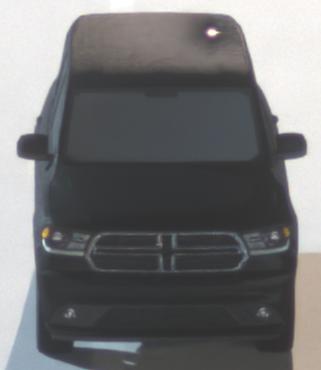
Make: Dodge
Model: Durango
Detailed model: Gen. 3
Model produced from: 2010
Doors: 5
Color: black
Road condition: dry road
Daytime: night
Contrast: high contrast